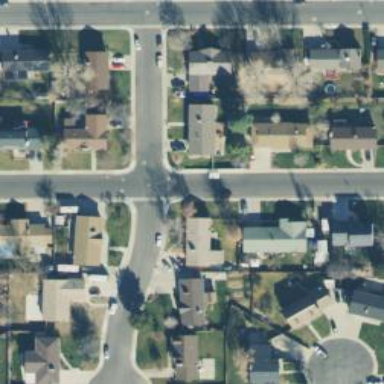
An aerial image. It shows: Smooth asphalt road in residential area.